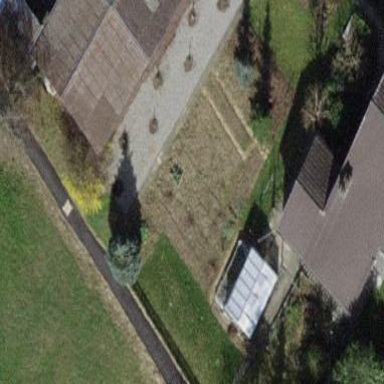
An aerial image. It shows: Greenhouse building designed for botanical or agricultural purposes.